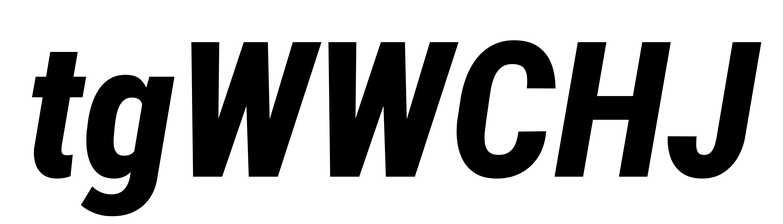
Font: Roboto-Italic_Condensed_ExtraBold_Italic